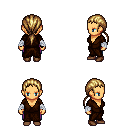
a pixel art fantasy rpg character, female body template, human, tanned skin, brown robe, magenta pants, blonde ponytail hairstyle, white cloth bandages, brown shoes, four views (front, back, left, right), 2x2 character sprite sheet, small pixel art, hard edges, no anti-aliasing